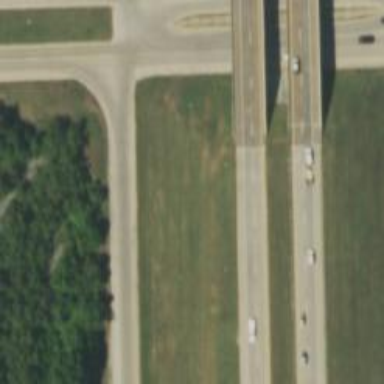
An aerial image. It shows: Bridge over trunk highway with expressway.